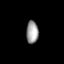
Tissue: prostate
Cell type: T cells
Senescence score: 0.2989
Nuclear area (px): 267
Mean DAPI intensity: 156.891